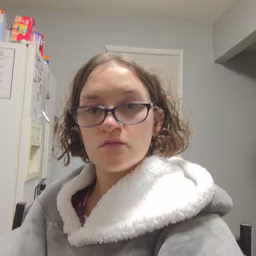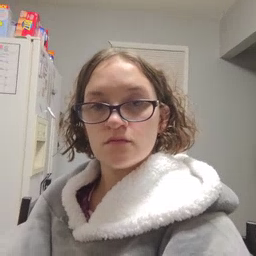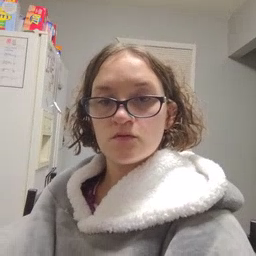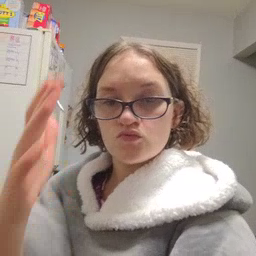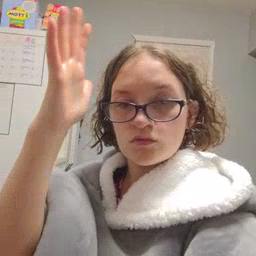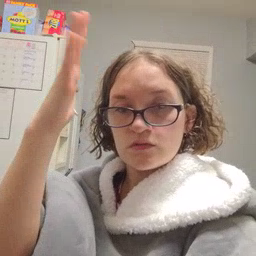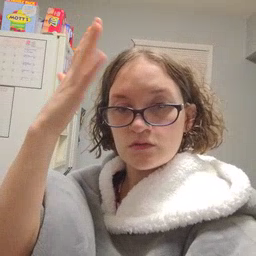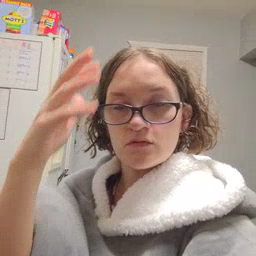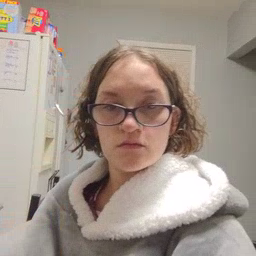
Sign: tree